Interaction volume radius: 10 \u00c5
Interaction volume height: 10 \u00c5
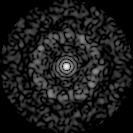
Disorder parameter: 0.8406